Field crop: maize
Growth stage: 2
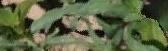
Species: maize